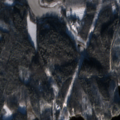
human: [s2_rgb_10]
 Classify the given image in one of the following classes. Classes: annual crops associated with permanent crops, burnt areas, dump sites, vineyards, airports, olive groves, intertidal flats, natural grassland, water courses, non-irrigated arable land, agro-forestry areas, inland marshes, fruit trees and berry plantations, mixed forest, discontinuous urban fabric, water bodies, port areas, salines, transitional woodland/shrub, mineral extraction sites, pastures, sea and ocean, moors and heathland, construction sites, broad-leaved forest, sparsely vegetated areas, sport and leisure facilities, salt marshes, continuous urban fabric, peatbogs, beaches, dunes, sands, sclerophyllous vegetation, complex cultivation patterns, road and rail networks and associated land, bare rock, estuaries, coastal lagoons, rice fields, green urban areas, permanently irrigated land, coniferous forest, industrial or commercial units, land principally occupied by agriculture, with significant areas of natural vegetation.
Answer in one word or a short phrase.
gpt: mixed forest, water bodies